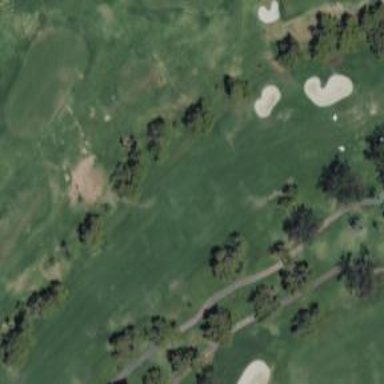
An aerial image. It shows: Golf hole.